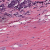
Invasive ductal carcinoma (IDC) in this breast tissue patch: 1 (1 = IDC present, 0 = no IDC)